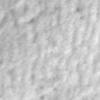
Label: no_change